Interaction volume radius: 5 \u00c5
Interaction volume height: 10 \u00c5
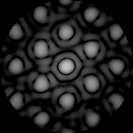
Disorder parameter: 0.1759